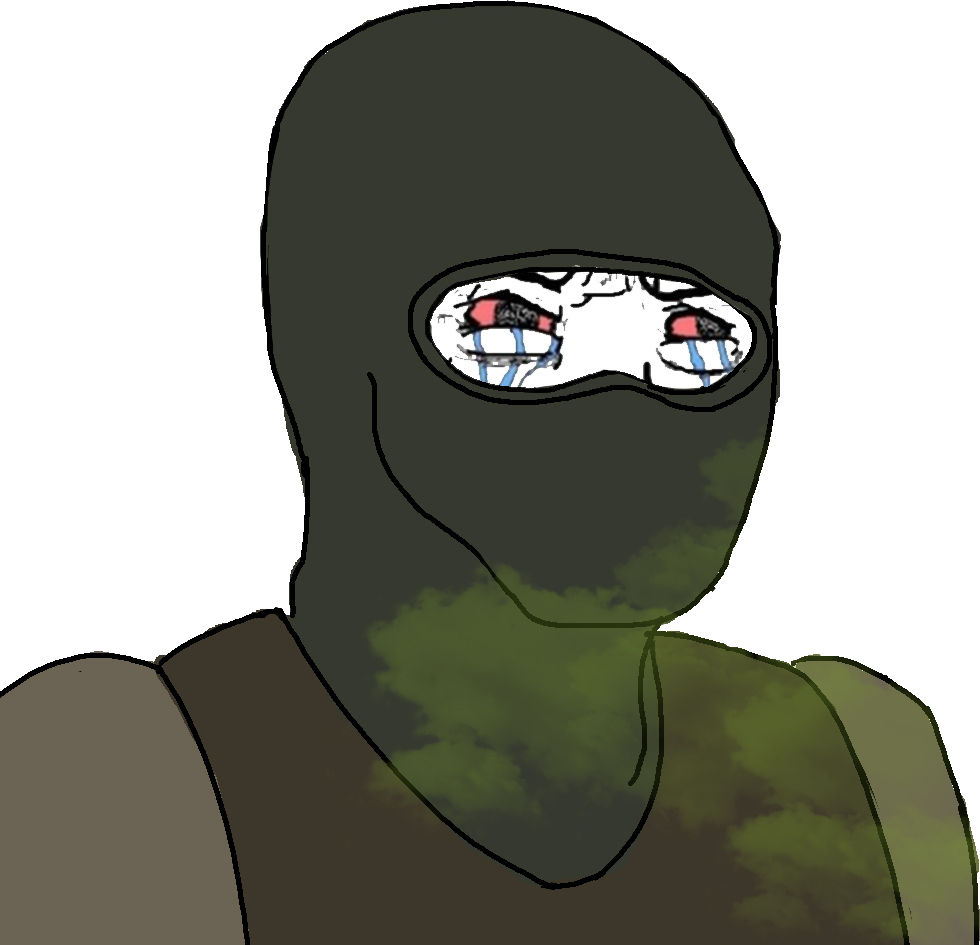
Label: 5_Crying_Wojak